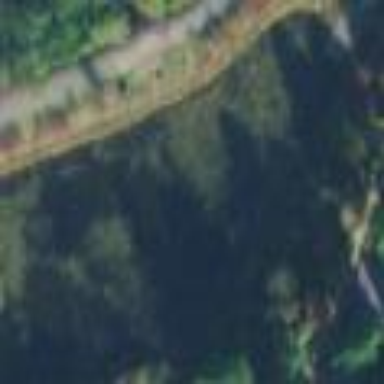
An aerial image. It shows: Pond located in basin area with natural surroundings of water.